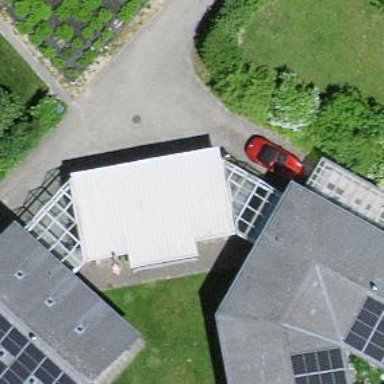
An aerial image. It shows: View of roof of building.